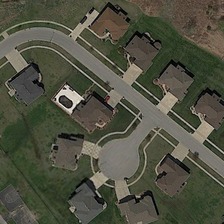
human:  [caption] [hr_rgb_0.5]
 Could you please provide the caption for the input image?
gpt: some buildings and green meadows are in a medium residential area .

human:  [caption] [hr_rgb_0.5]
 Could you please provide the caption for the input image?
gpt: some buildings and green meadows are in a medium residential area .

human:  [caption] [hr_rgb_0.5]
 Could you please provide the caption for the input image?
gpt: some buildings and green meadows are in a medium residential area .

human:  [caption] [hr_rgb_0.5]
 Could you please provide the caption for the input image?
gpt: some buildings and green meadows are in a medium residential area .

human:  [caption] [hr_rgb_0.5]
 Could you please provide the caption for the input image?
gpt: some buildings and green meadows are in a medium residential area .